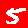
Digit: 5